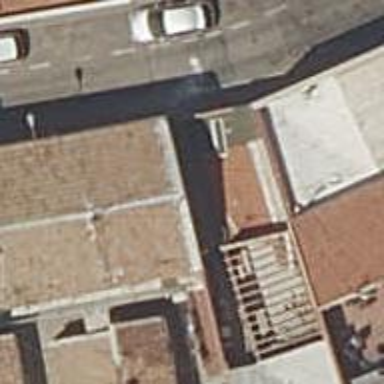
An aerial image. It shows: Image showing building with apartments.